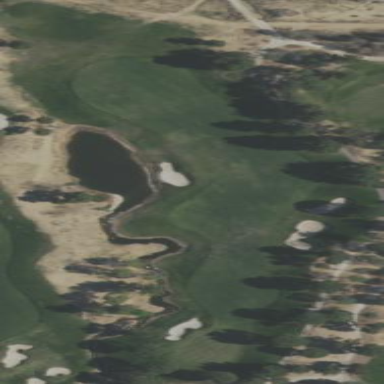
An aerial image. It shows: Area of rough grass used for golf.